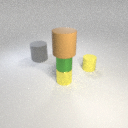
small yellow rubber cylinder behind small yellow metal cylinder